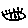
Label: hexagon